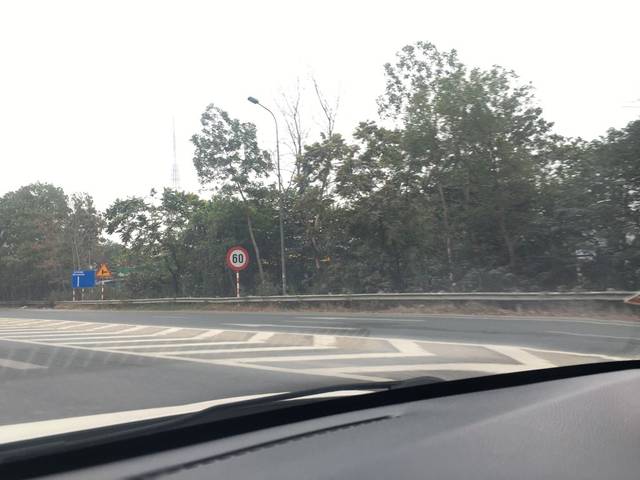
Region: Vietnam
Coordinates: 21.007, 105.759